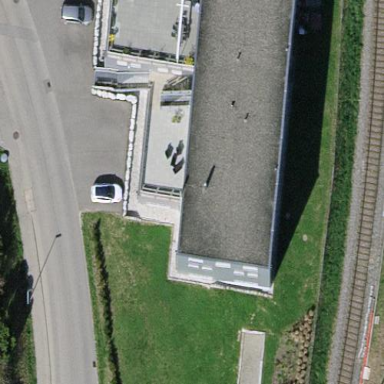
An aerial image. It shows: Flat-roofed building.